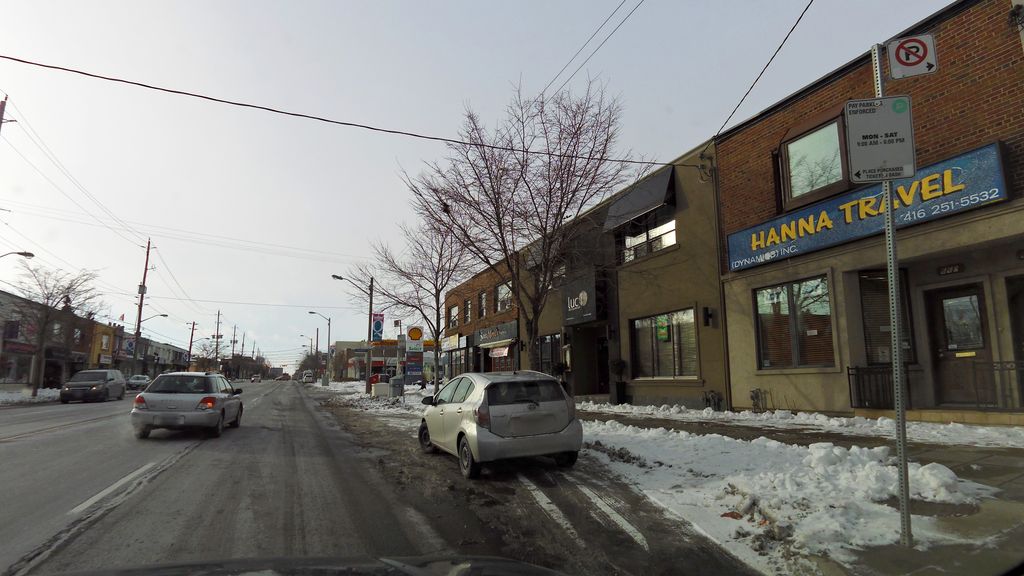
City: toronto